Aerial crown-view tile of a tropical tree (Barro Colorado Island, Panama), acquired 20240611:
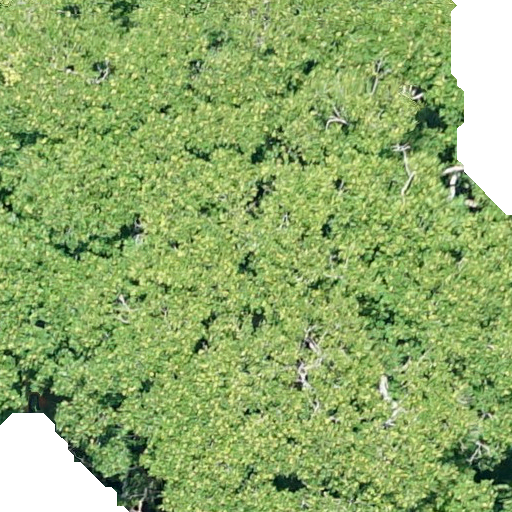
Species: Dipteryx oleifera
GBIF accepted scientific name: Dipteryx oleifera
Crown area: 594.109 m²